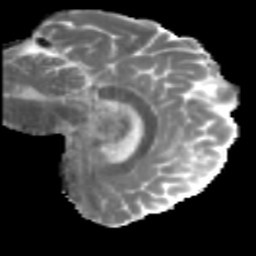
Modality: MD
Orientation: sagittal
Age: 46
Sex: male
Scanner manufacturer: siemens
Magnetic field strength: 3 T
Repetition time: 5 s
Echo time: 0.092 s